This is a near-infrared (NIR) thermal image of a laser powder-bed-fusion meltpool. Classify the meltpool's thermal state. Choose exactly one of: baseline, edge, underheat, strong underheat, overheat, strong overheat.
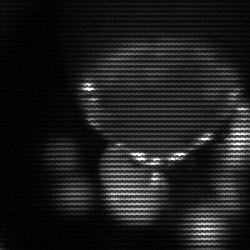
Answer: edge